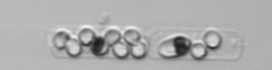
Label: Guinardia_delicatula_TAG_internal_parasite